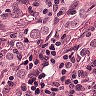
Metastatic tissue present: yes